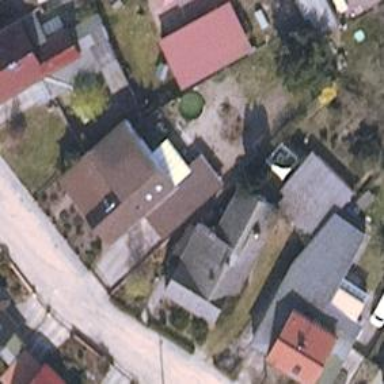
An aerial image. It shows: Detached building.